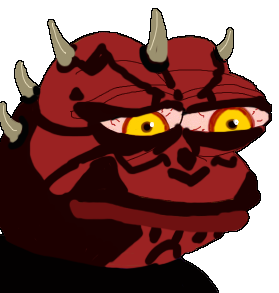
Label: 5_Pepe